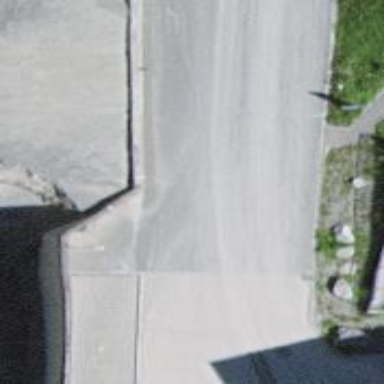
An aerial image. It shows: Wall barrier.